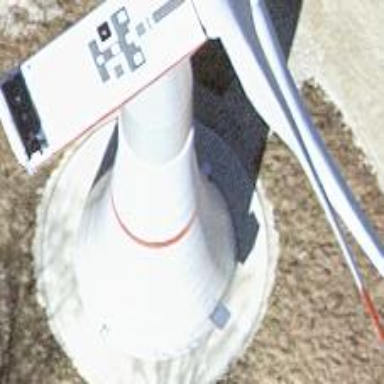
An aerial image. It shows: Wind generator powered by horizontal axis wind turbine.